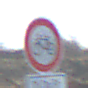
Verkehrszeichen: VerbotRadverkehr
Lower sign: ZeitangabenMitBeschraenkungAufWochentage3
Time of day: MorningAfternoon
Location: Outdoor (Nature)
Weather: PartlyCloudy
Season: NotSpecified
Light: Natural